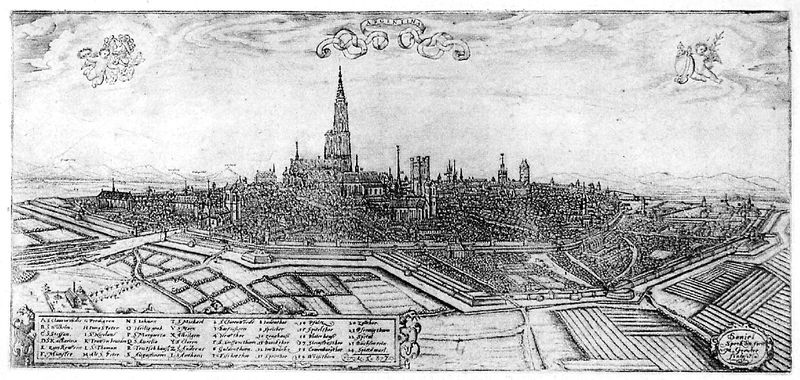
Titel: Ansicht Straßburgs
Künstler: Daniel Specklin
Schlagwörter: himmel, wolken, landschaft, stadt, schwarz, zeichnung, gebäude, band, feld, felder, kirche, wege, turm, engel, schrift, ansicht, vedute, mauer, grafik, stadtansicht, medaillon, türme, druck, druckgraphik, radierung, stich, schwarzweiß, text, münster, kathedrale, karte, stadtmauer, putten, kupferstich, legende, erklärung, wall, merian, ngel